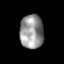
Tissue: prostate
Cell type: Epithelial cells
Senescence score: 0.3514
Nuclear area (px): 787
Mean DAPI intensity: 148.266